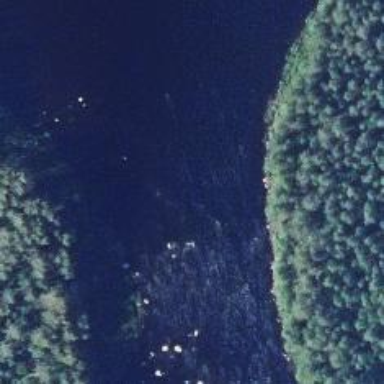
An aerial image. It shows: Rapids in the waterway.